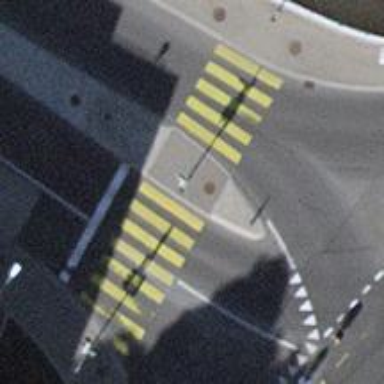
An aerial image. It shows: Crossing with traffic signals.